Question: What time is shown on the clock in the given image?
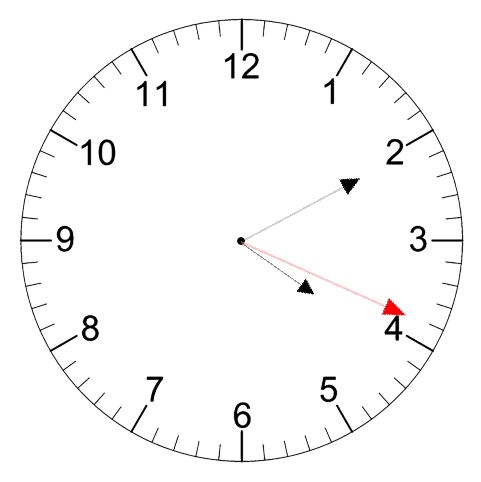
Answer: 04:10:19